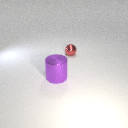
large purple metal cylinder to the left of small red metal sphere